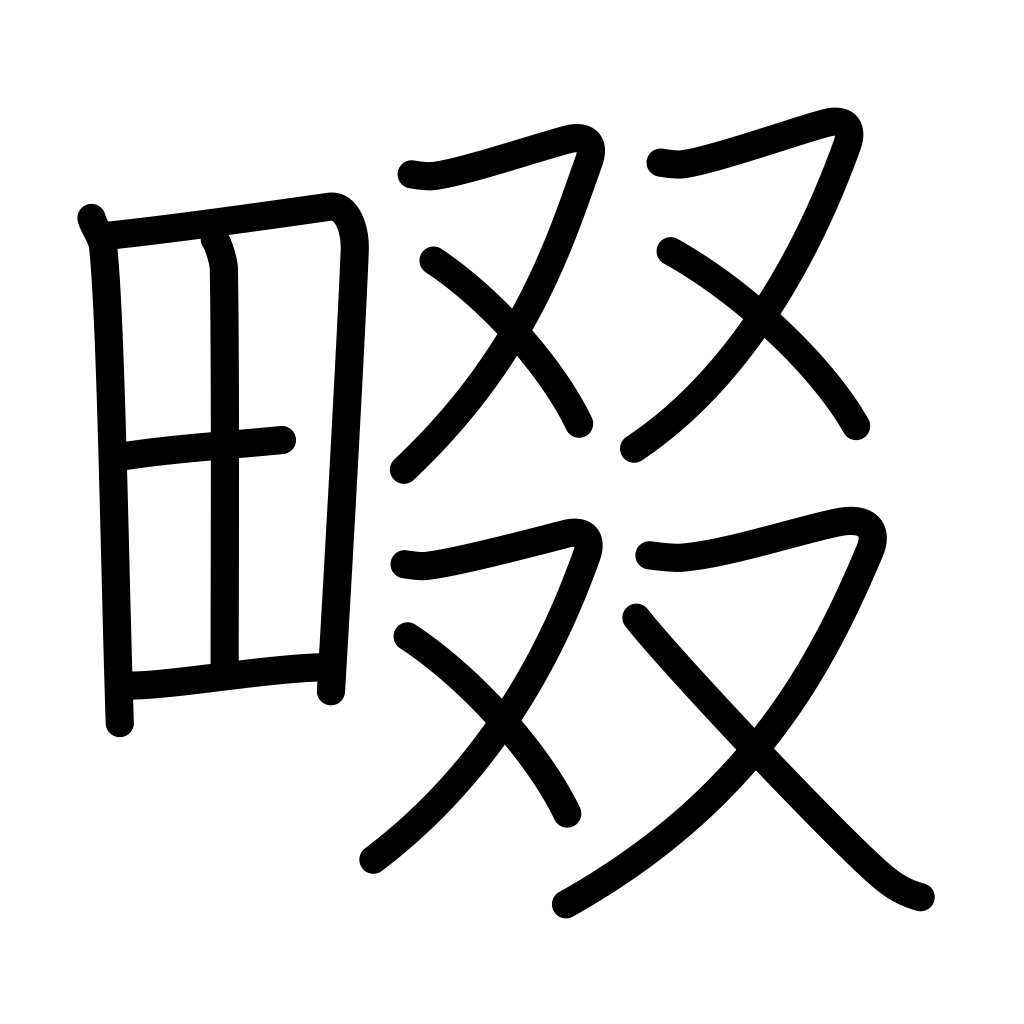
Meaning: rice field ridge path